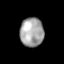
Tissue: lung
Cell type: Others
Senescence score: 0.2125
Nuclear area (px): 673
Mean DAPI intensity: 164.774